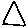
Label: triangle